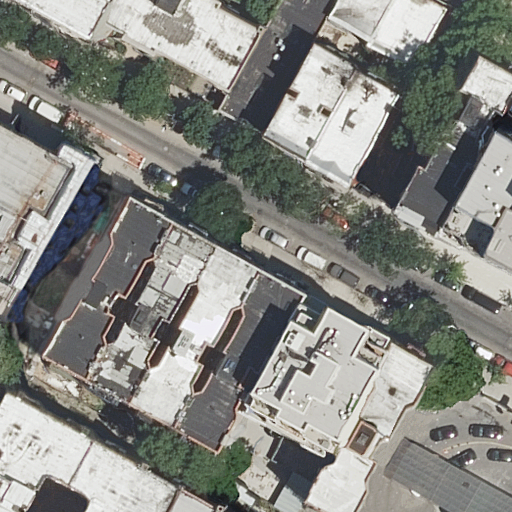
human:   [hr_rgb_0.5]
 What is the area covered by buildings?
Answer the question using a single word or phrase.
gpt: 5248m2

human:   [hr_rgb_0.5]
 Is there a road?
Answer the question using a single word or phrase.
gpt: yes

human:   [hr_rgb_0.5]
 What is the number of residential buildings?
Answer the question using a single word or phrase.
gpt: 21

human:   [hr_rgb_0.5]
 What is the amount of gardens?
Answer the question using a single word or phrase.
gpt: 1

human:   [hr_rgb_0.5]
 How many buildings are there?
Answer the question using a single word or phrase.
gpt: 21

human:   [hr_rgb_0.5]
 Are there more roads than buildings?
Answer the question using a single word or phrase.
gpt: no

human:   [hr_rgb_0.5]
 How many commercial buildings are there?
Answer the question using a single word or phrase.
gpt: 0

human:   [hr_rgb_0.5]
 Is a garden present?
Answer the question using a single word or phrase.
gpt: yes

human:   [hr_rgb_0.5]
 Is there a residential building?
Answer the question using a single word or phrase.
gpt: yes

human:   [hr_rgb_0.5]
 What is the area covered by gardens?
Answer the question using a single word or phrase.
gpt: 18m2

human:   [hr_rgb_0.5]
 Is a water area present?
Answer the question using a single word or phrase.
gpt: no

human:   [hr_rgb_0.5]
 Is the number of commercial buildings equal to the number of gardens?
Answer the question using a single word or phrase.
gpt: no

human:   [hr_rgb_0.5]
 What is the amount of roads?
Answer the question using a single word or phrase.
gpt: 1

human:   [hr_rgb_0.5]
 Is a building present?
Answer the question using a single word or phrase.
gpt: yes

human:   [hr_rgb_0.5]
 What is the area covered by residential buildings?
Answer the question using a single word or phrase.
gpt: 5248m2

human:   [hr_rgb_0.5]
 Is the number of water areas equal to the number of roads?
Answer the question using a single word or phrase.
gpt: no

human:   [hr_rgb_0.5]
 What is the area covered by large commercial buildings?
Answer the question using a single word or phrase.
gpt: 0m2

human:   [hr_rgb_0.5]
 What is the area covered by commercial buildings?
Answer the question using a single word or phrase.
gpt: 0m2

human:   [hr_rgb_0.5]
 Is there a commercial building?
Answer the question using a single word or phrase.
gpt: no

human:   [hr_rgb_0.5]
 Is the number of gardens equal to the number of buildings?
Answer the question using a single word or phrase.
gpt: no

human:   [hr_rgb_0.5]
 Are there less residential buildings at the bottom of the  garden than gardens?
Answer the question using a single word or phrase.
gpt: no

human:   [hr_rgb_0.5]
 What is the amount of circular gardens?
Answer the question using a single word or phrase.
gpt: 0

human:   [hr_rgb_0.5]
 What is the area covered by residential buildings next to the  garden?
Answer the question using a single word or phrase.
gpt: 5248m2

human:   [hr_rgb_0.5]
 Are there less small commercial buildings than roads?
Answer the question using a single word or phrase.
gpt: yes

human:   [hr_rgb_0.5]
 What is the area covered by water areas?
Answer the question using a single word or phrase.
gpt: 0m2

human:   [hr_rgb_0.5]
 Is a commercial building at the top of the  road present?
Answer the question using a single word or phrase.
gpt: no

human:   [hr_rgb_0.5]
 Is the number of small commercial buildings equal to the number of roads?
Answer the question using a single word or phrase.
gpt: no

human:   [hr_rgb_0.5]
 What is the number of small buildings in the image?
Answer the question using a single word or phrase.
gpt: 6

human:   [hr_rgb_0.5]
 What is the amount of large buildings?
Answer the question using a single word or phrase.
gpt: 3

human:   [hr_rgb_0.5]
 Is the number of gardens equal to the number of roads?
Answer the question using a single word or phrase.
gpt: yes

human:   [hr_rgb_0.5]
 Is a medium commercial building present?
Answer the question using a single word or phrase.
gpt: no

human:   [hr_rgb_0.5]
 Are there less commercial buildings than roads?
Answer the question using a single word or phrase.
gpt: yes

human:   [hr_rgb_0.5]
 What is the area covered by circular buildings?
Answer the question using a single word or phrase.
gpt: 0m2

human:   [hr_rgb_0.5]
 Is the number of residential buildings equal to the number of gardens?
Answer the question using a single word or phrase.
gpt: no

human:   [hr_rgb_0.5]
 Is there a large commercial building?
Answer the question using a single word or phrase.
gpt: no

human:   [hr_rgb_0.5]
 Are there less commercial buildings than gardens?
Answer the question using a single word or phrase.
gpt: yes

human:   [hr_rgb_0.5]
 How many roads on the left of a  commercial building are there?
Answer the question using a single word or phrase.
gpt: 0

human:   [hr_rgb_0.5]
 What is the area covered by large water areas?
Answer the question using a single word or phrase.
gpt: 0m2

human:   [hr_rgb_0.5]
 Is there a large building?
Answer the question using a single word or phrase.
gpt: yes

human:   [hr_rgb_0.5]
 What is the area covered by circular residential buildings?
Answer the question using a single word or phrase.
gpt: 0m2

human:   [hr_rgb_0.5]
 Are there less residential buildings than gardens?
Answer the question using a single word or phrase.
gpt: no

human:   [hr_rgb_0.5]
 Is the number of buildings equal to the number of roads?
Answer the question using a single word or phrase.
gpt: no

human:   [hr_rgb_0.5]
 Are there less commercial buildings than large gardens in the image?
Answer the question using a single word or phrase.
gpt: no

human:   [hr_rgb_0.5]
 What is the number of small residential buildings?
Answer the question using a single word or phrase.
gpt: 6

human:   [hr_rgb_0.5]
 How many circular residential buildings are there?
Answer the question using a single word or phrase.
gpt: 0

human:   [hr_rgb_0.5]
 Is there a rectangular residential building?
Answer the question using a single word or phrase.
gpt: yes

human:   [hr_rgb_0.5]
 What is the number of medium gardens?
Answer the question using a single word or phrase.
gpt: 0

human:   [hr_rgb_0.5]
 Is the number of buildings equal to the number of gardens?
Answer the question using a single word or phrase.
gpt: no

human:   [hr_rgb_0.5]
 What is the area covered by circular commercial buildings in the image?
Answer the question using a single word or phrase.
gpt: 0m2

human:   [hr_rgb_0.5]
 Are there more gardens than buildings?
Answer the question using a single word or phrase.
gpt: no

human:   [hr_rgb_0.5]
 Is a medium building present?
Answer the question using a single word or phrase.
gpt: yes

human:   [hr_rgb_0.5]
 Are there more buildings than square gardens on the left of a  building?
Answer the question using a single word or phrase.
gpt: yes

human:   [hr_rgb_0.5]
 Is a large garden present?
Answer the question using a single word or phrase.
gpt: no

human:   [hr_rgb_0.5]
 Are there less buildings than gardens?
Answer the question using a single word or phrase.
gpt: no

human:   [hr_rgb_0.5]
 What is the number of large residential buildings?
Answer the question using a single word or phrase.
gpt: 3

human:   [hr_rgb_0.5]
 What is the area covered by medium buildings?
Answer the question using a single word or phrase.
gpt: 3107m2

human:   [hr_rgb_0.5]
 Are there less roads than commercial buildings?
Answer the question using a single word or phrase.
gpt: no

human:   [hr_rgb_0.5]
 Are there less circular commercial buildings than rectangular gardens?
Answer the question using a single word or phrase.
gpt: yes

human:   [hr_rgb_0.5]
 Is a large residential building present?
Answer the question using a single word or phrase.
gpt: yes

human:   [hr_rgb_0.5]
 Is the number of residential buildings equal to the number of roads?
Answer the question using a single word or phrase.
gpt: no

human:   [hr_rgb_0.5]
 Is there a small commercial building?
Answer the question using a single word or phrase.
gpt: no

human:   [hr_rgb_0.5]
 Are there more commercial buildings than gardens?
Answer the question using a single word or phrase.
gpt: no

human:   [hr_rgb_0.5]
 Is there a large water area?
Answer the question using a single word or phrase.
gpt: no

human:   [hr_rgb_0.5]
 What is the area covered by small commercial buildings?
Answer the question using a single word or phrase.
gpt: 0m2